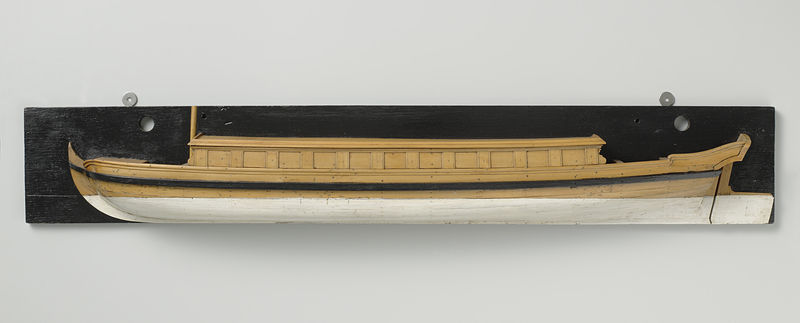
Titel: Halfmodel van een binnenjacht of trekschuit
Standort: Amsterdam
Institution: Rijksmuseum
Schlagwörter: blanc, noir, bois, orange, maquette, tableau, bas relief, barque, haut relief, bateau, pirogue, bateau maison, bateau en bois